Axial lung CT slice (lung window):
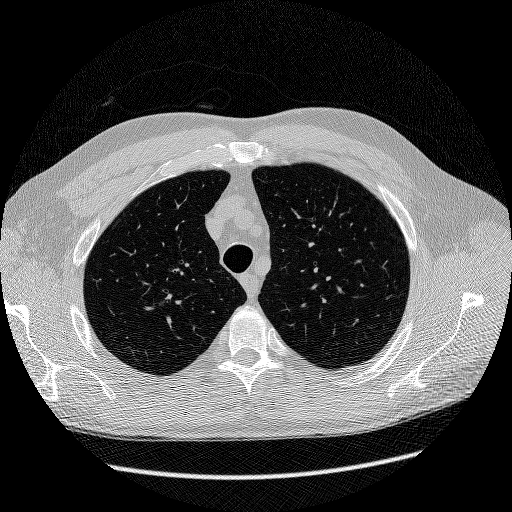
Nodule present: no